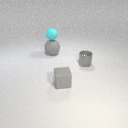
small gray metal cylinder to the right of small gray rubber cube